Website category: sports
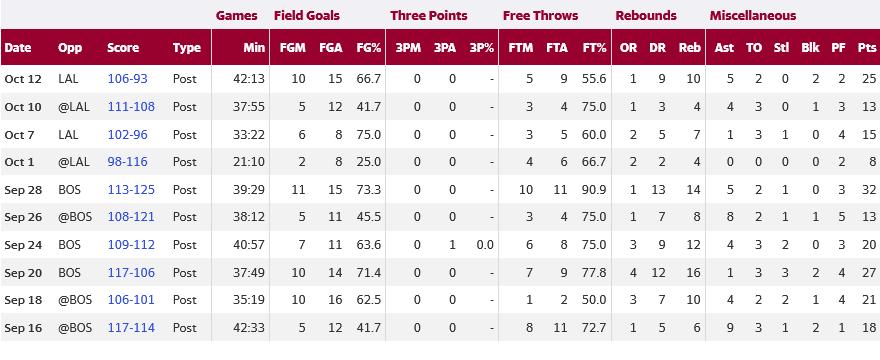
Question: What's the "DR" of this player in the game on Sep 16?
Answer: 5

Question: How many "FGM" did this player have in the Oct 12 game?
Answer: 10

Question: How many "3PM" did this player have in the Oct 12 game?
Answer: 0

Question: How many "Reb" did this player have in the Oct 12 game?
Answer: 10

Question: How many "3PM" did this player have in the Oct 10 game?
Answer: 0

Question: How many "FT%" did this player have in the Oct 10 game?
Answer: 75.0

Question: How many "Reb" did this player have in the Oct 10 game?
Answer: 4

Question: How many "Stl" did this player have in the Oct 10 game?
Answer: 0

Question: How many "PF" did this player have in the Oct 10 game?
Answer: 3

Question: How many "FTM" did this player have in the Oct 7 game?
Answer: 3

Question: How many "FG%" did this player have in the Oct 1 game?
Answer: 25.0

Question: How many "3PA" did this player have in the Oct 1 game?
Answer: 0

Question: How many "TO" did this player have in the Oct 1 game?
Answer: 0

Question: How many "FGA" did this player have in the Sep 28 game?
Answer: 15

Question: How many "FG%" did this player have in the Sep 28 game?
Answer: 73.3

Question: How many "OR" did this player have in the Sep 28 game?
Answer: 1

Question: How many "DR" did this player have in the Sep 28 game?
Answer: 13

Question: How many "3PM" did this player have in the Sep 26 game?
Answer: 0

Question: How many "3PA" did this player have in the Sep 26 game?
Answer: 0

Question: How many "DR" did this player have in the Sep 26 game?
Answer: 7

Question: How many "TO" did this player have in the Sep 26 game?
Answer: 2

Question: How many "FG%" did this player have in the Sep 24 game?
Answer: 63.6

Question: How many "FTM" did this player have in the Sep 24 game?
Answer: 6

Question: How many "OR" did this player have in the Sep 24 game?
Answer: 3

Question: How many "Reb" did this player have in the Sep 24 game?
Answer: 12

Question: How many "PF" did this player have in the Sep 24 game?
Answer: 3

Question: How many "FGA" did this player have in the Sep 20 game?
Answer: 14

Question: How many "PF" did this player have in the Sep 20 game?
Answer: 4

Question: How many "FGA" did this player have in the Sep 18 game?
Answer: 16

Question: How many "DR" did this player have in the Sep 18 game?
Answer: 7

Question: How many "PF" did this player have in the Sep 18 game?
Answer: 4

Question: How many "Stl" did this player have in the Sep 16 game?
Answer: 1

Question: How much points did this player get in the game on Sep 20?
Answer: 27

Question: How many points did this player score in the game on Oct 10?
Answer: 13

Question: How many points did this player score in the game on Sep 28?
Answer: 32

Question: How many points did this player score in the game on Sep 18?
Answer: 21

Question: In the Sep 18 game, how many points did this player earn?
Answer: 21

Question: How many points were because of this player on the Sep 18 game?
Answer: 21